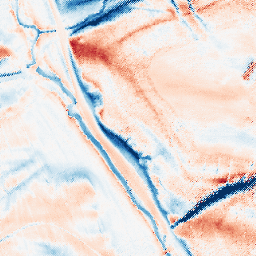
Category: classical
Decomposition family: gaussian_anisotropic
Decomposition parameters: sigma_x: 2
sigma_y: 10
Upsampling method: regularized
Upsampling parameters: scale: 4
lambda_reg: 0.1
Upsampling scale: 4